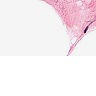
Metastatic tissue present: no